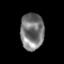
Tissue: skin
Cell type: Epithelial cells
Senescence score: 0.2644
Nuclear area (px): 847
Mean DAPI intensity: 118.916